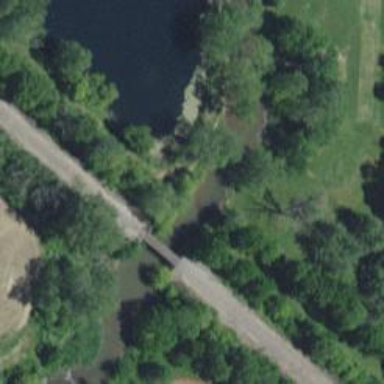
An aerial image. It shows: Beam bridge for railway.